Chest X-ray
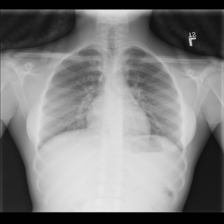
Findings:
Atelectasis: negative
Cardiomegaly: negative
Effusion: negative
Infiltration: negative
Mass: negative
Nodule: negative
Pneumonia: negative
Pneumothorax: negative
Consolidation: negative
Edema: negative
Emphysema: negative
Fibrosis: negative
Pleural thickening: negative
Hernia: negative